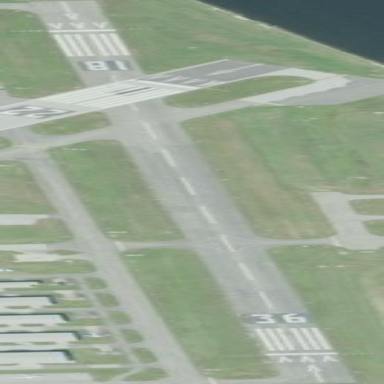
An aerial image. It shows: Paved runway at airport.